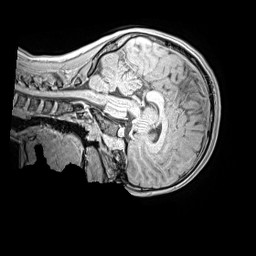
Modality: MP2RAGE
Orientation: sagittal
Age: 13
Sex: female
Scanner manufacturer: siemens
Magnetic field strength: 3 T
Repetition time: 4 s
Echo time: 0.00299 s